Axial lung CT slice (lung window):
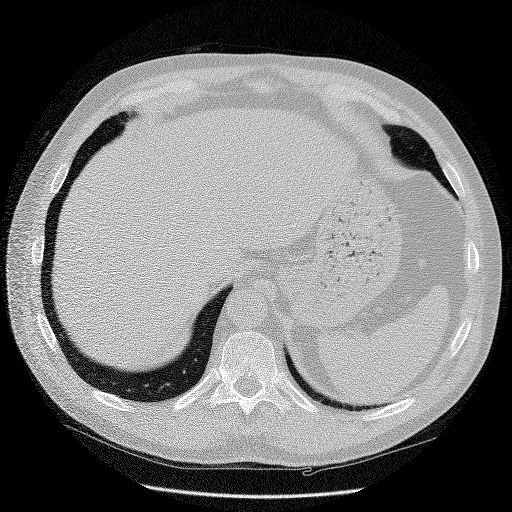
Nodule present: no